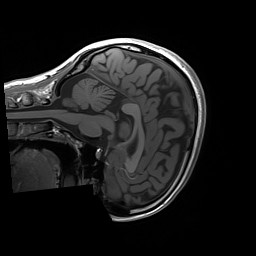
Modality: T1w
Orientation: sagittal